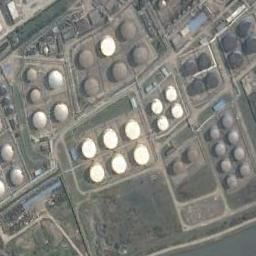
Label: storage_tank